Question: I have problem only in IE, when i start writing in text box i got ">" arrow at the end of the text box.
In all others browser it doesn't show, anyone had similar problem ?
Thanks
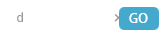
Answer: What you're seeing is half of an 'x' symbol that is added to input fields by recent versions of IE.
This 'x' is a "clear field" button. IE has added it as a new feature in IE10.
The reason you're only seeing half of it is probably because your 'Go' button is sittin on top of it, overlaying the edge of the field. This may or may not be intentional, but either way you can probably solve the issue either by moving the 'Go' button, or adjusting the length of the field.
Which way you go with that will depend on whether you want the 'x' to be visible or not. You could choose to hide it completely behind the 'Go' button, or shorten the field size slightly so that the 'x' is fully visible. Up to you.
Alternatively you can use CSS to get rid if it you don't want the 'x' to appear at all.
'''
input::-ms-clear { display: none; }
'''
This will remove it from all input fields. Or replace 'input' with a classname or other selector if you only want to remove it from specific fields.
Hope that helps expain things.